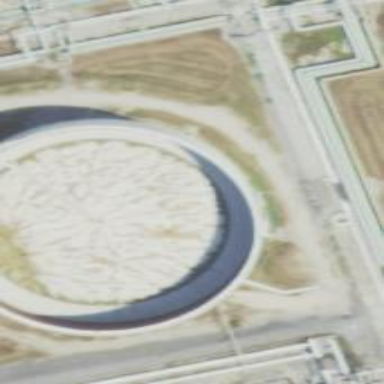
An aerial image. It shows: Storage tank created as man-made structure.